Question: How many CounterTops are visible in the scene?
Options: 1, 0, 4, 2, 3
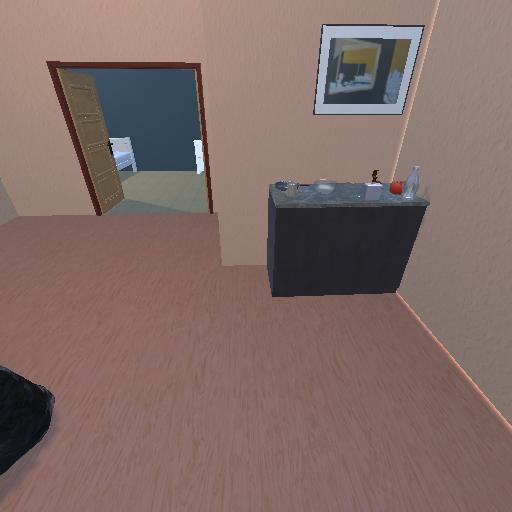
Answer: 1